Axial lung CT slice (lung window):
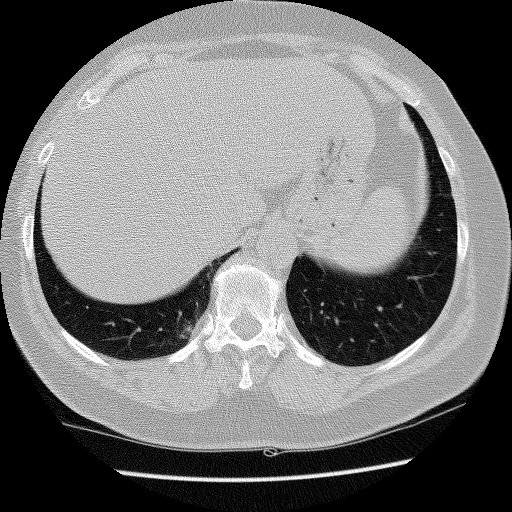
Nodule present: no